Question: I have been stuck on this error for a while and cannot figure out why I am getting this error.
In my main server file I have set the view engine to ejs :
'''
app.set("view engine", "ejs")
'''
Now, when I am rendering a file from
'''
router.get("/", async function (req, res) {
res.render("main")
}
'''
'''
<h1>Hello :)</h1>
'''
It works fine. But if I try to include partials:
'''
<% include ./partials/header %>
<h1>Hello :)</h1>
<% include ./partials/footer %>
'''
I get the error:
'''
SyntaxError: Unexpected token / in C:\Users\Dacvid\Desktop\Comp Web\views\main.ejs while compiling ejs
'''
My directory structure is shown below:

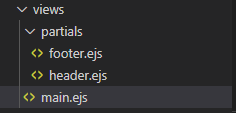
Answer: I think you're using the old syntax of ejs.
Try replacing
'''
<% include ./partials/header %>
'''
by
'''
<%- include("./partials/header") %>
'''